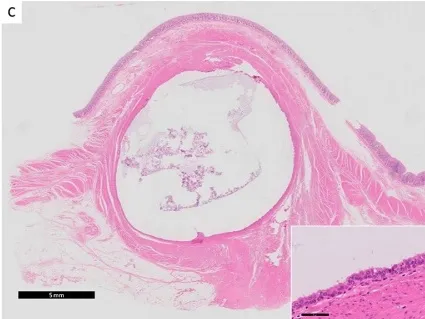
Macroscopic and histological appearance. C) Histologically, the cyst was composed of single epithelial layer and smooth muscle layer. In high magnification, epithelial layer was ectopic ciliated epithelium.
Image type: pathology (h&e)